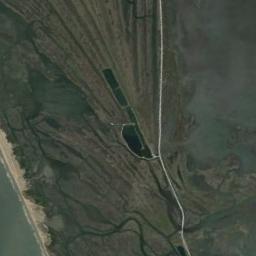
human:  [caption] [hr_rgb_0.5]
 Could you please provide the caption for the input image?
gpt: There is a road in the wetland .

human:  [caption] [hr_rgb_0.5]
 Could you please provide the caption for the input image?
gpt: The wetland consists of dry and green plants and water .

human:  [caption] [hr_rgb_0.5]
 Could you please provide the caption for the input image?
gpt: About two-fifths of this wetland is water .

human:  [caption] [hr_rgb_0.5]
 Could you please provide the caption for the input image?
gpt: The river surface in a wetland is covered with large green and brown mixed dense vegetation .

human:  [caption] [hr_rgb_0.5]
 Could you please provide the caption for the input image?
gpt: There are some rivers on the wetland .